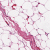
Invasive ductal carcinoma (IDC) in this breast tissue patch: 0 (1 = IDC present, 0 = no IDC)